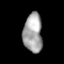
Tissue: lung
Cell type: Fibroblasts
Senescence score: 0.542
Nuclear area (px): 729
Mean DAPI intensity: 163.369